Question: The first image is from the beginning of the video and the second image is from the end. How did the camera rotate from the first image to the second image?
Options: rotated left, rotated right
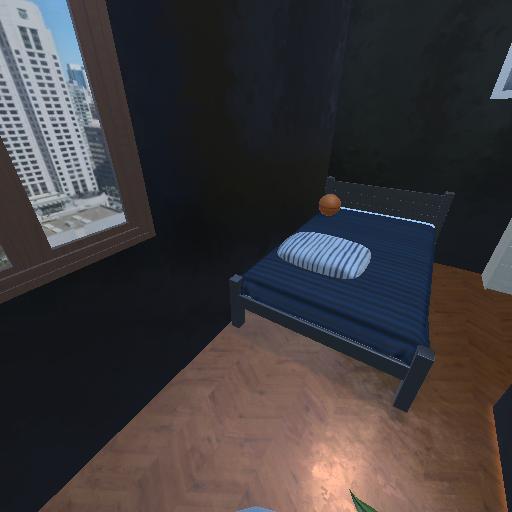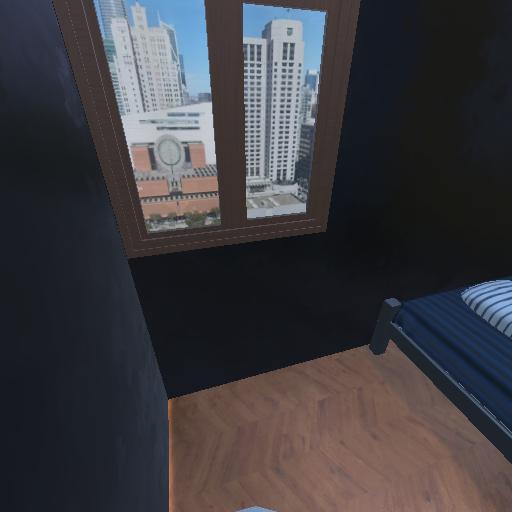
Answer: rotated left